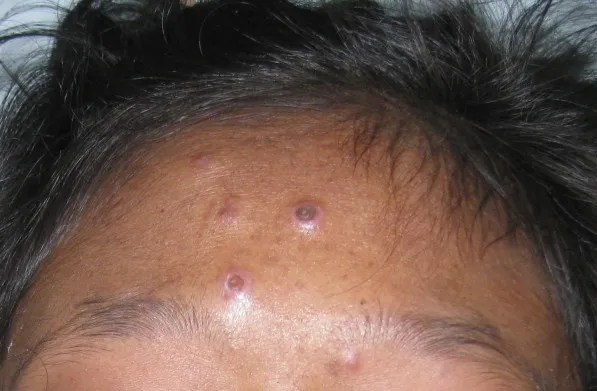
Cutaneous lesions initially presented as small papules, enlarged to larger papules with central necrotic umbilications. They were predominantly found on the face and extremities.
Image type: medical_photograph (skin_photograph)